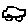
Label: car